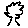
Label: tree